Interaction volume radius: 5 \u00c5
Interaction volume height: 10 \u00c5
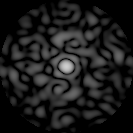
Disorder parameter: 0.8144